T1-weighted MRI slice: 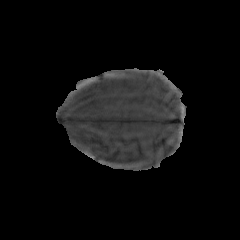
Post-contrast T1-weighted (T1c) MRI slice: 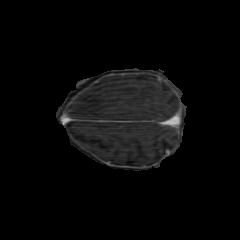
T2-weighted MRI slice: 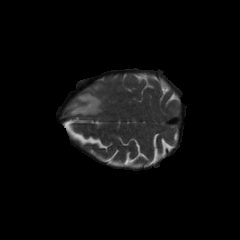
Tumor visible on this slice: yes